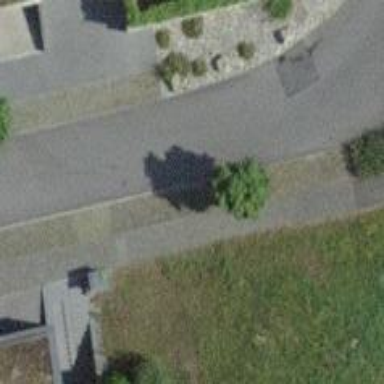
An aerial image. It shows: Sidewalk along the footway.